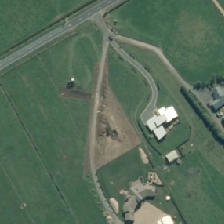
Land cover: shortrotation_cropland